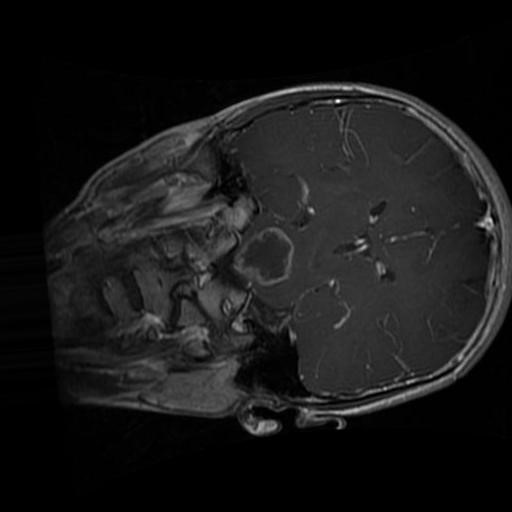
Label: brain_glioma